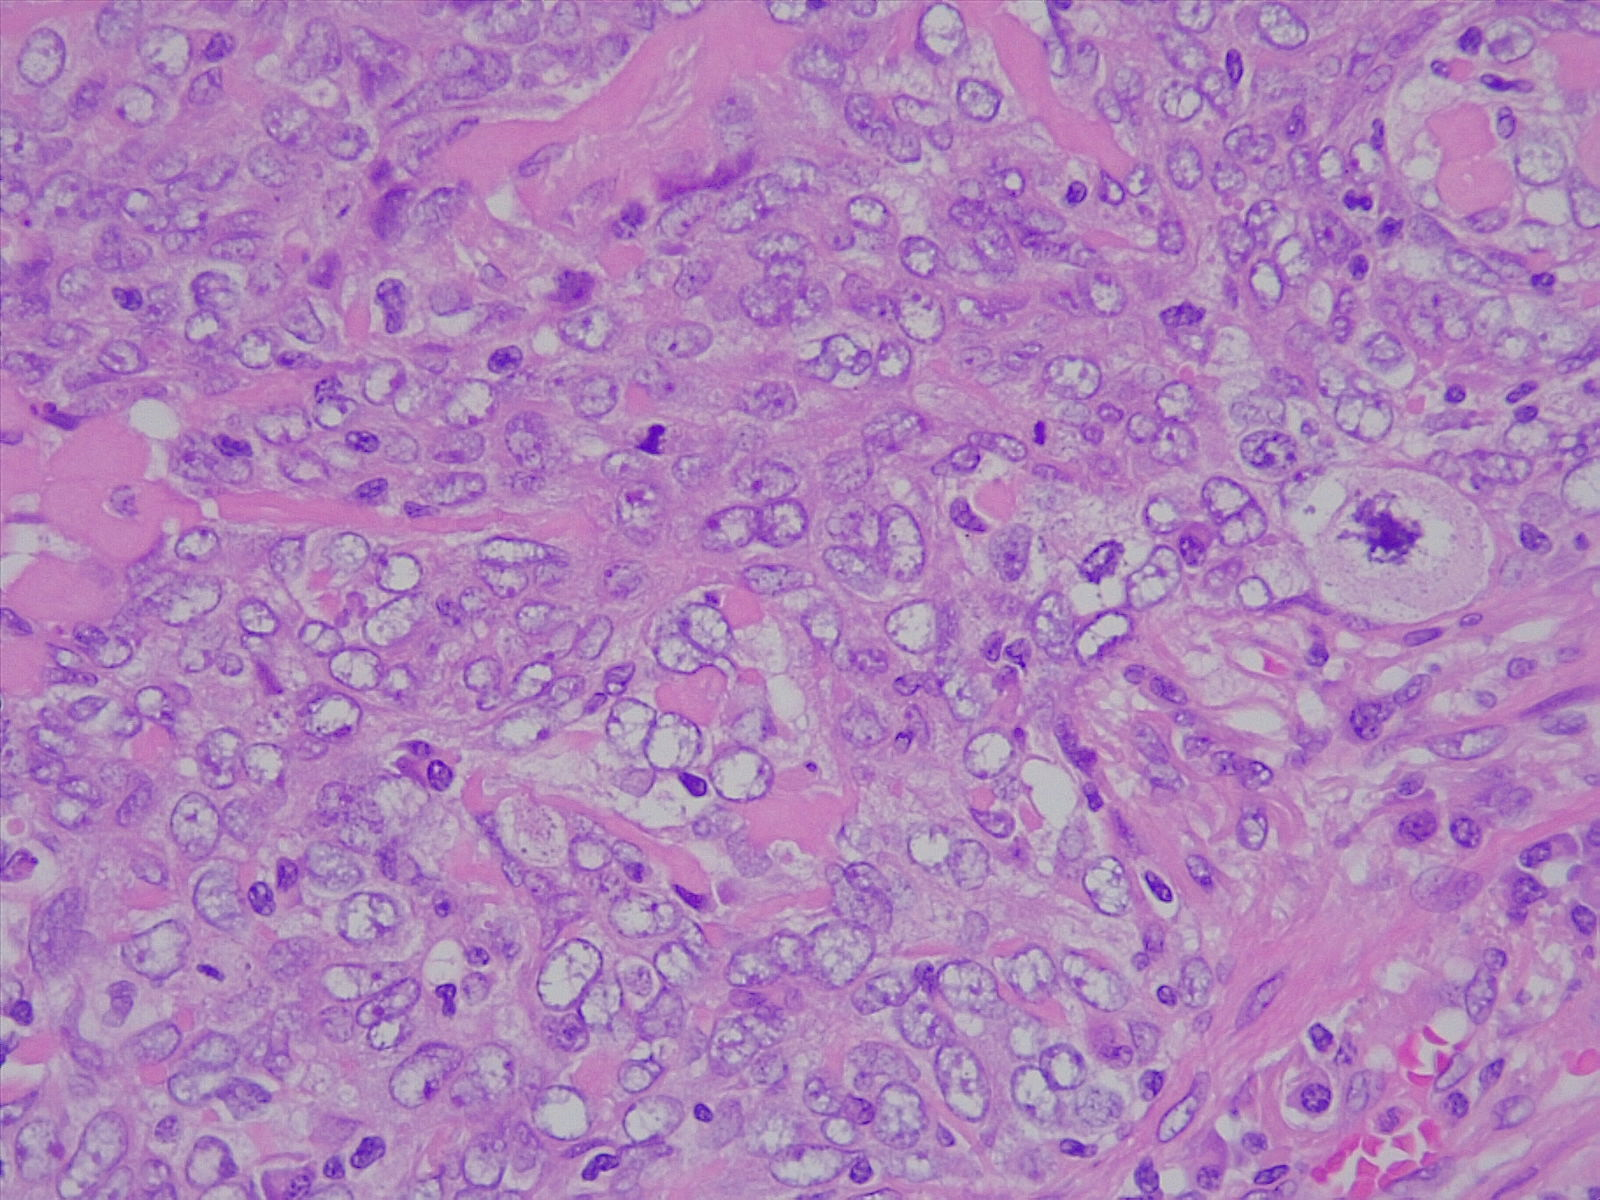
Label: lung squamous cell carcinoma, poorly differentiated